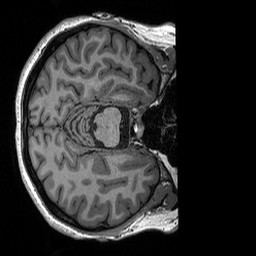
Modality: T1w
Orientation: axial
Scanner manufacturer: siemens
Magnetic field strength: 3 T
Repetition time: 2.3 s
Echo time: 0.00298 s